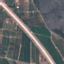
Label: Highway